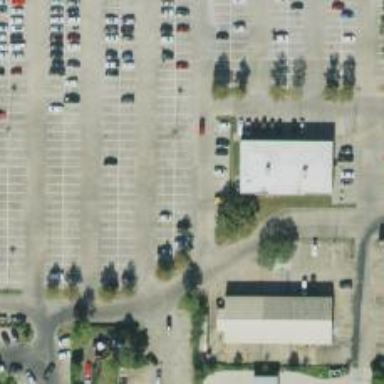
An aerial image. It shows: Parking space.